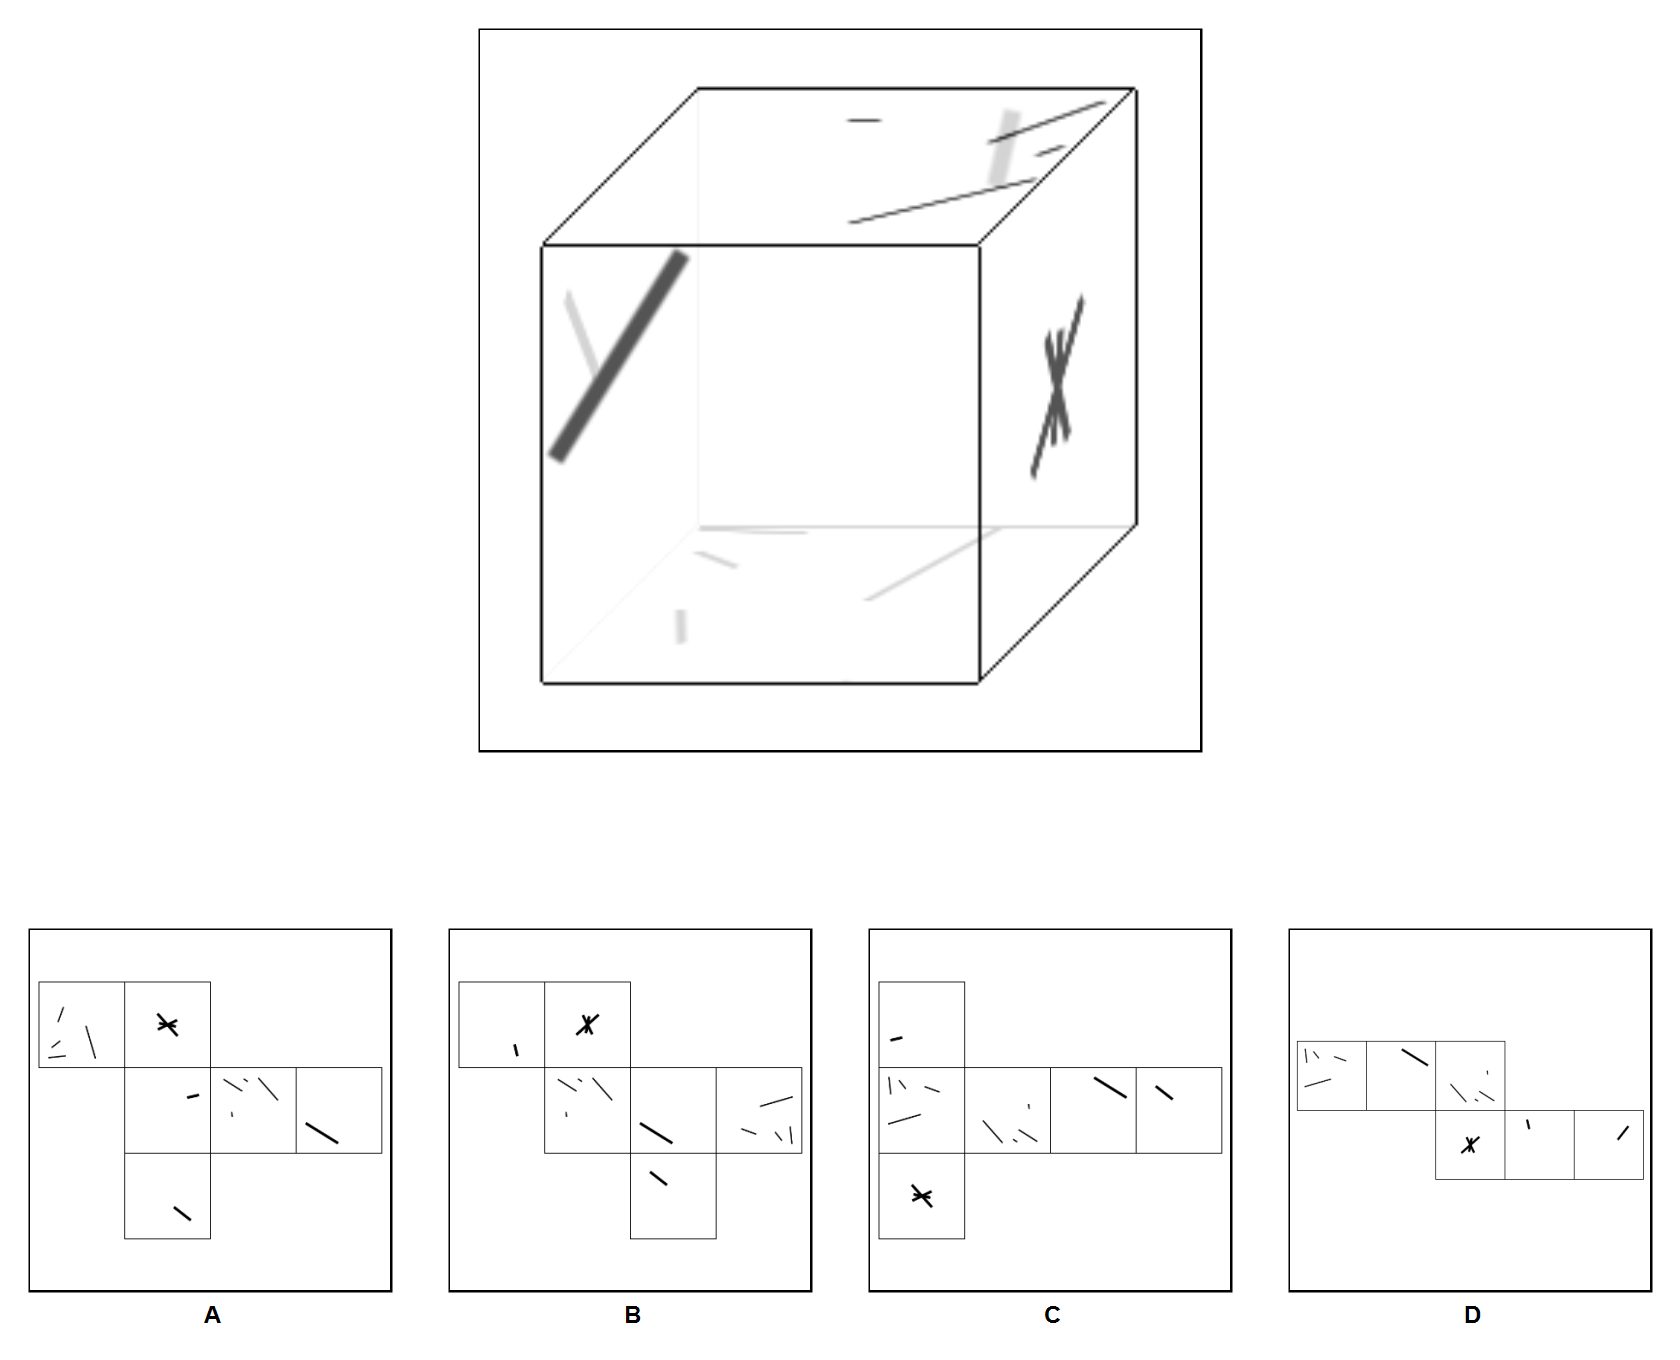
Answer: C